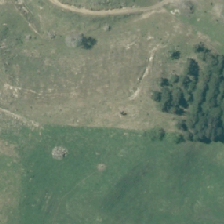
Land cover: high_producing_grassland